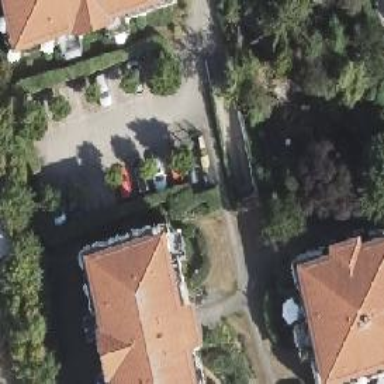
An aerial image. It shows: Parking entrance.